Aerial crown-view tile of a tropical tree (Barro Colorado Island, Panama), acquired 20250915:
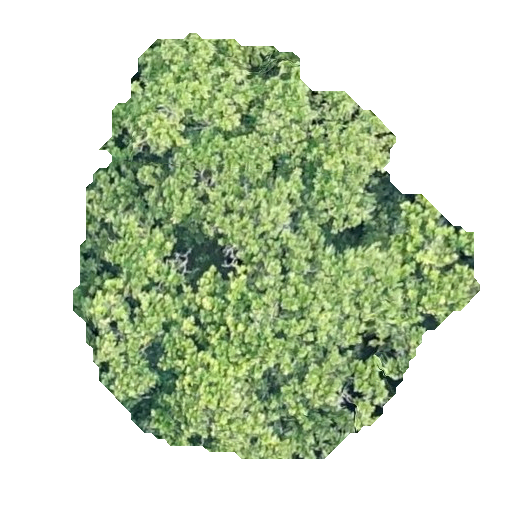
Species: Anacardium excelsum
GBIF accepted scientific name: Anacardium excelsum
Crown area: 172.026 m²